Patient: sex M, age 19
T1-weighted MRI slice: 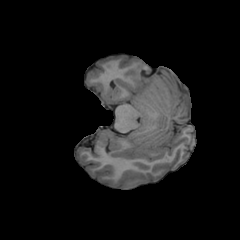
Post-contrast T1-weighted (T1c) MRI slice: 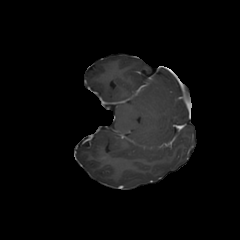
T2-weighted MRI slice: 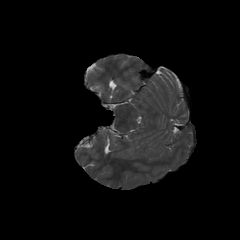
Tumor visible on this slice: no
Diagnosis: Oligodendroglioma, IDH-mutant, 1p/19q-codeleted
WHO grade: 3